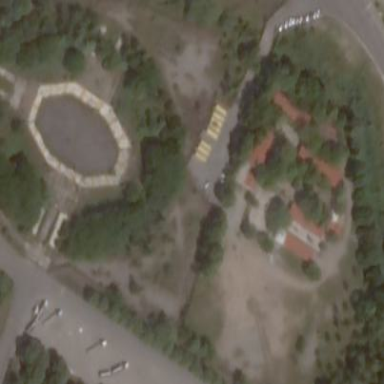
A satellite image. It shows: School.